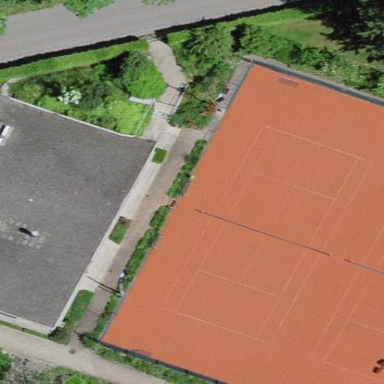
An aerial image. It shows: Tennis court on pitch designated for leisure land.